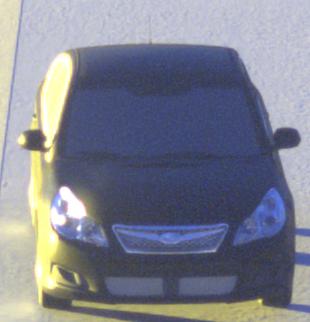
Make: Subaru
Model: Legacy 2.0R
Detailed model: Legacy (IV) Limousine
Model produced from: 2007/09
Model produced until: 2008/10
Doors: 4
Color: black
Road condition: dry road
Daytime: sunrise or sunset
Contrast: high contrast